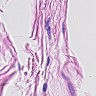
Metastatic tissue present: no